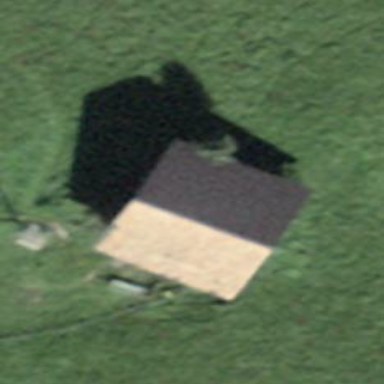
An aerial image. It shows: Barn.